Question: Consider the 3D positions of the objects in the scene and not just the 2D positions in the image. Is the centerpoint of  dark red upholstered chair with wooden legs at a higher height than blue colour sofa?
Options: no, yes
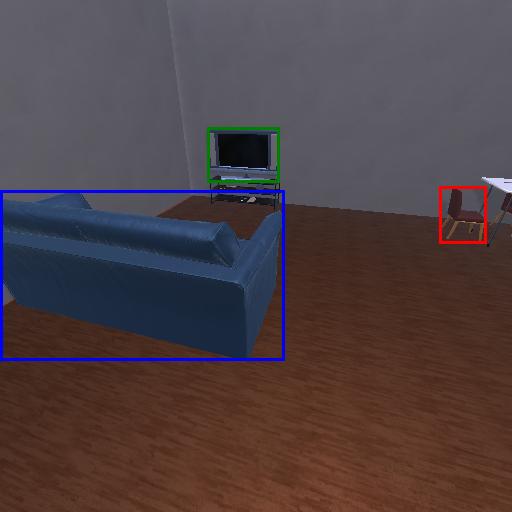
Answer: no